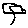
Label: tree